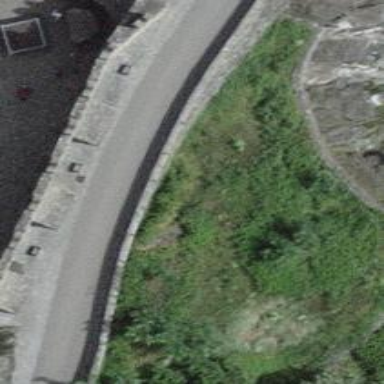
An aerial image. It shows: City wall serving as barrier.